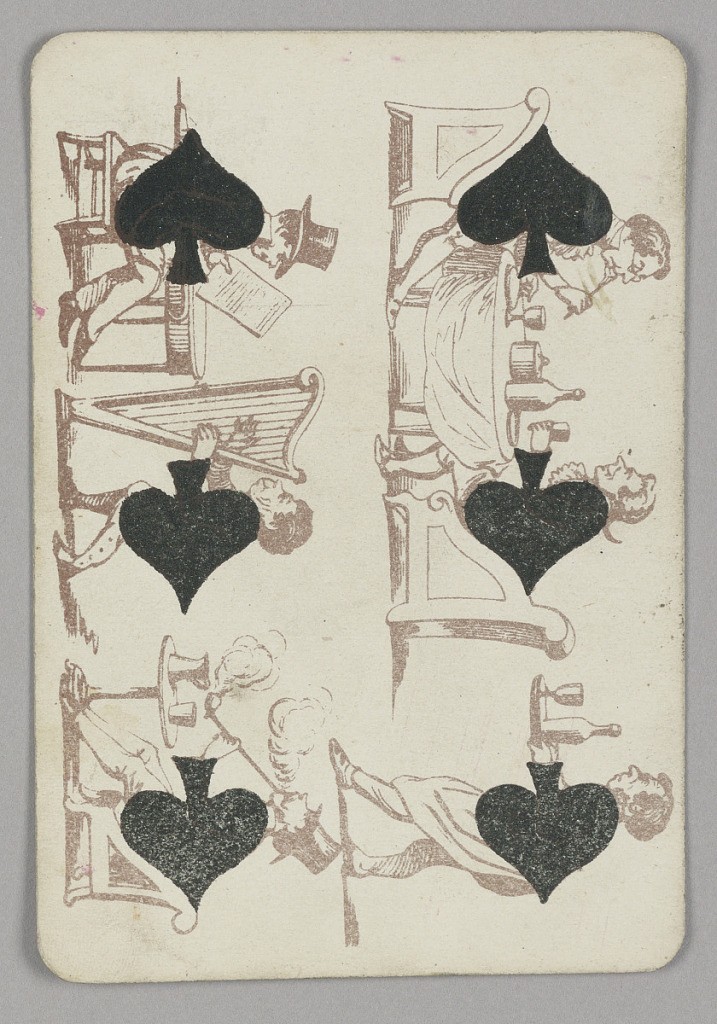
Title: Six of Spades
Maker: E. Le Tellier, French, active late 19th century
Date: late 19th century
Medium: Lithograph on paper
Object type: Playing card
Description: Six of Spades playing card from a pack of transformation playing cards. Vertically, six male figures depicted in outline, each engaged in a different activity, the spade symbol incorporated into their bodies as the torso. At right, two seated men eat dinner; a waiter brings them a bottle of wine. At left, a seated man in a top hat reads a document while a musician facing him plays the harp. At bottom, a man smokes a long pipe.